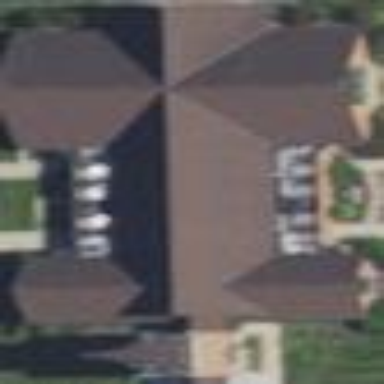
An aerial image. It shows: Beautiful church building.